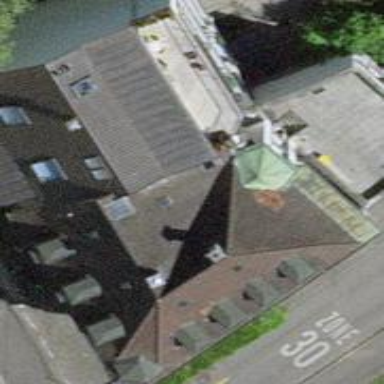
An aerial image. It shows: Cafe.